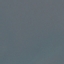
Land use / land cover: SeaLake